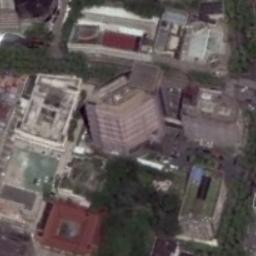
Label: commercial_area